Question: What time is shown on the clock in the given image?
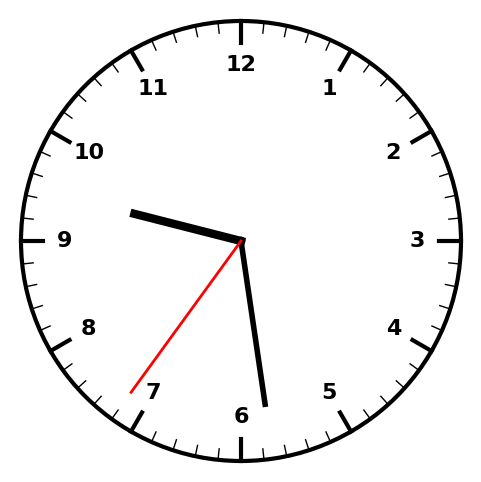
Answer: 09:28:36